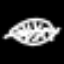
Label: leaf